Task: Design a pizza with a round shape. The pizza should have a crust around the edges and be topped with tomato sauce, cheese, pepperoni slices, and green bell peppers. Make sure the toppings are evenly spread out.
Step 61:
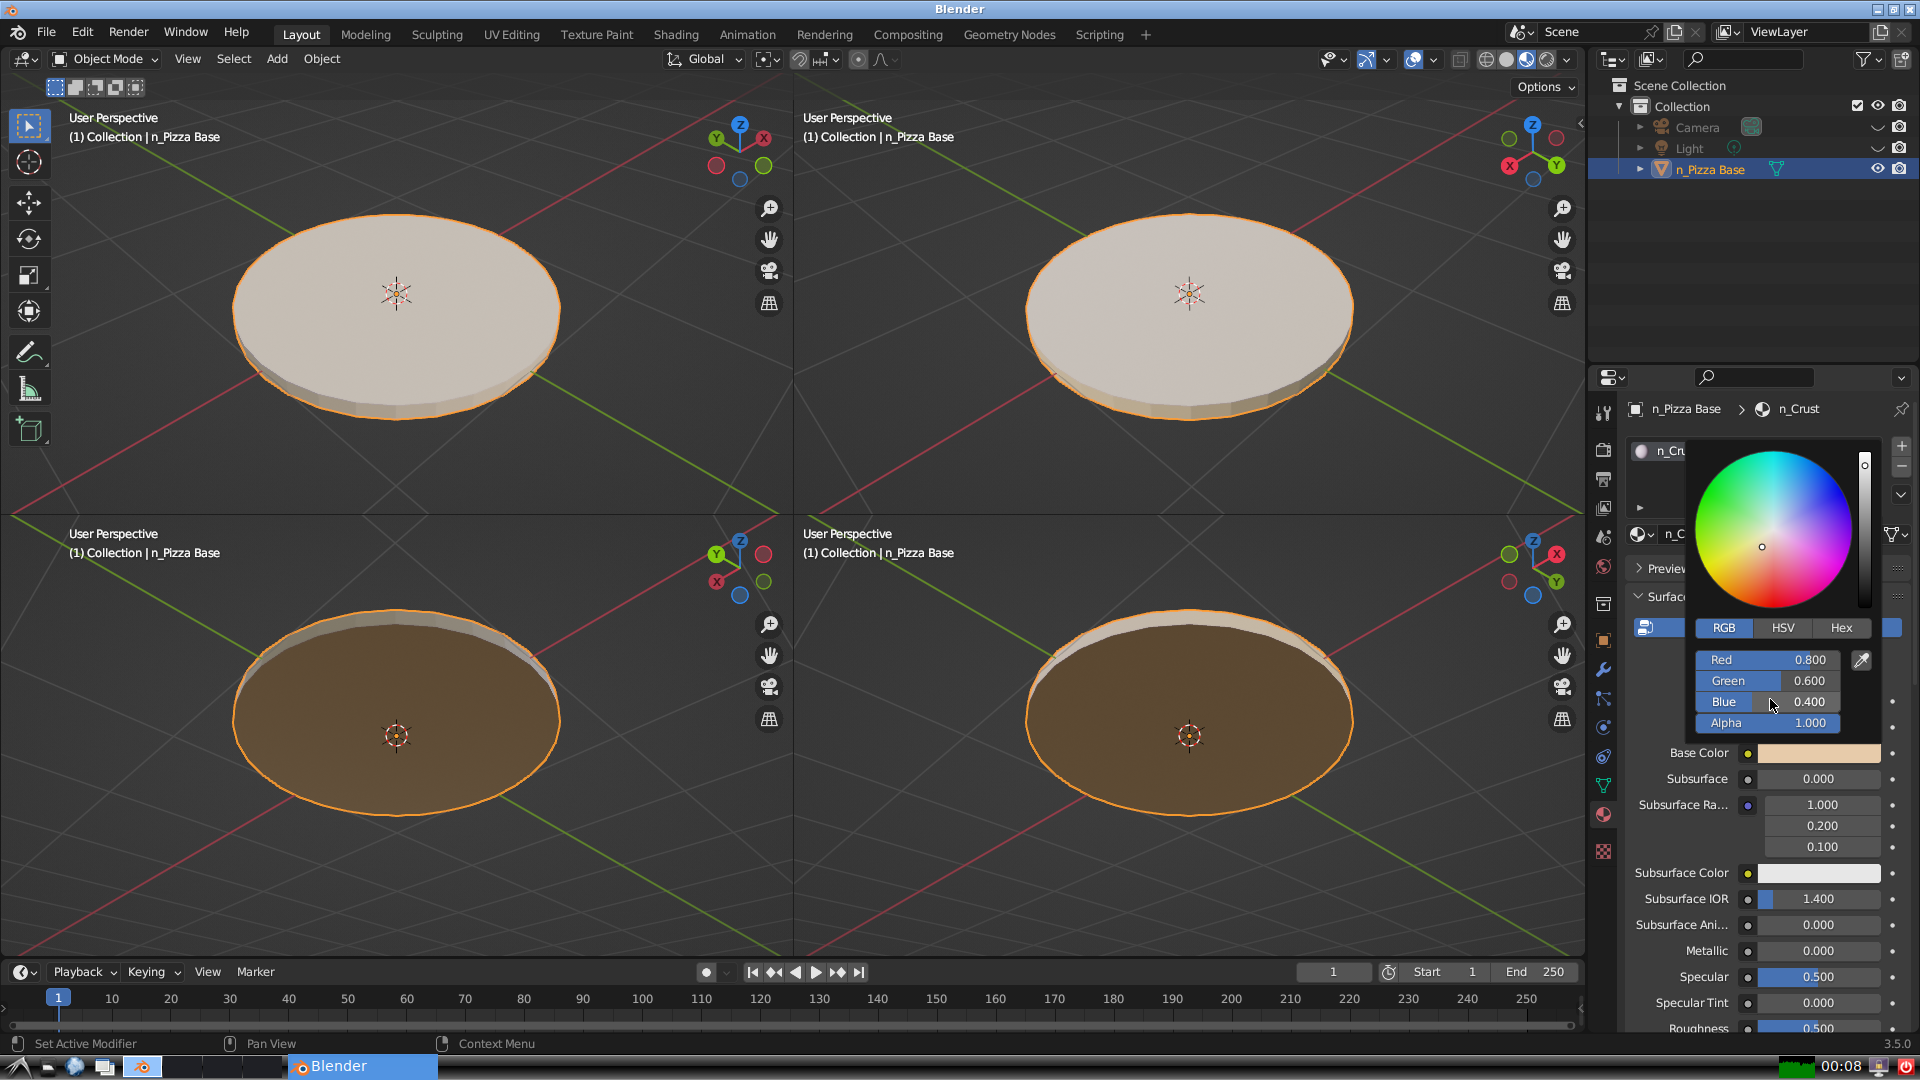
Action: {"mouse_move": [1816, 750]}